Field crop: maize
Growth stage: 2
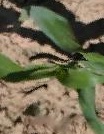
Species: maize